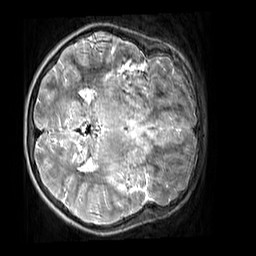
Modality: T2w
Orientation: axial
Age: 9
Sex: female
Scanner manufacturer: siemens
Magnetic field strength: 3 T
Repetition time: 3.2 s
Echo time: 0.408 s